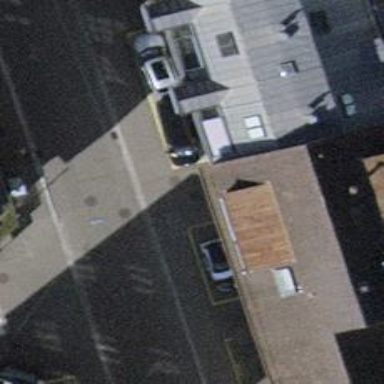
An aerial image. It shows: Smooth asphalt road in residential area.